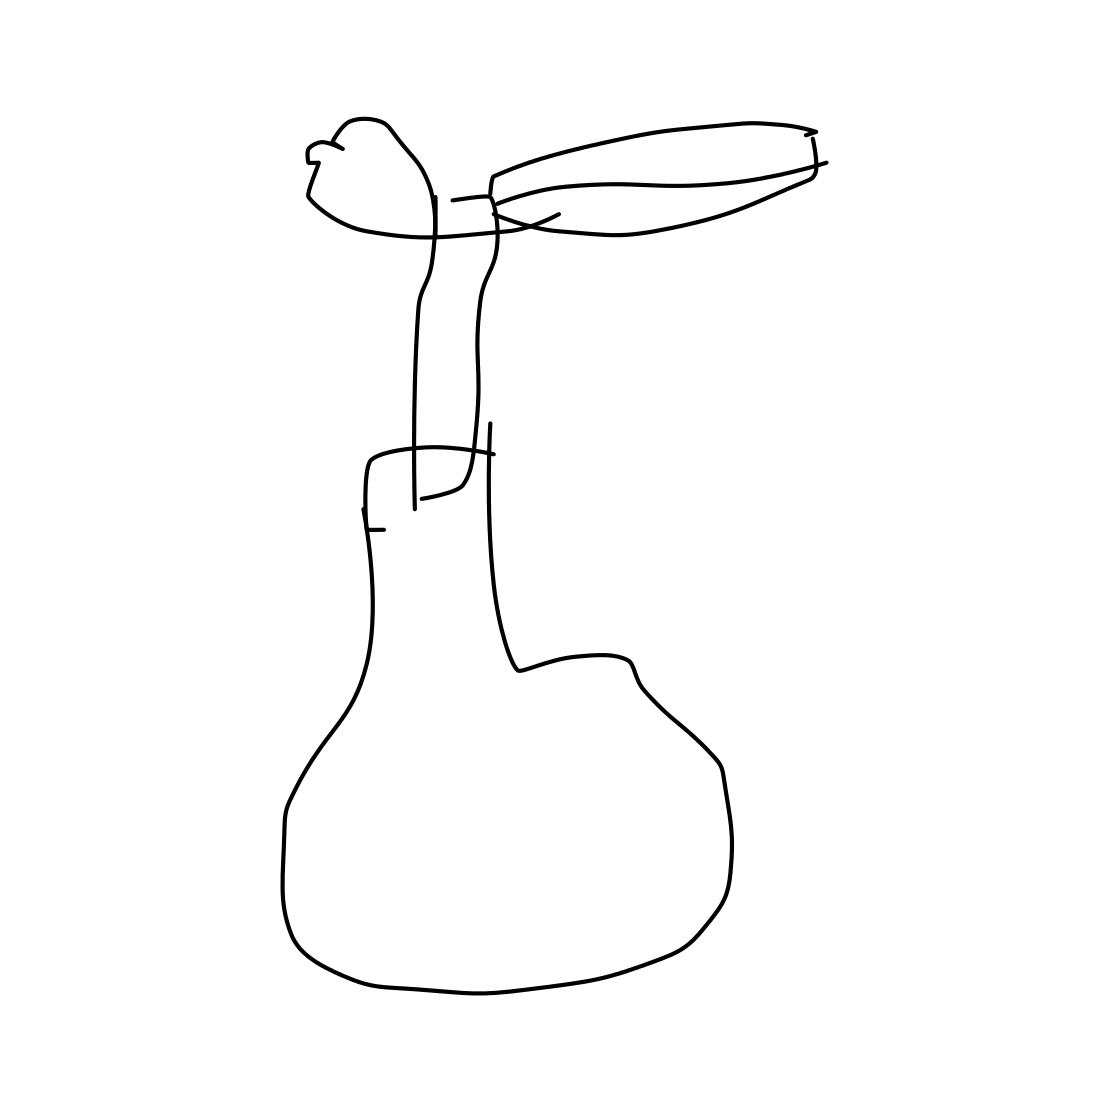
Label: potted plant